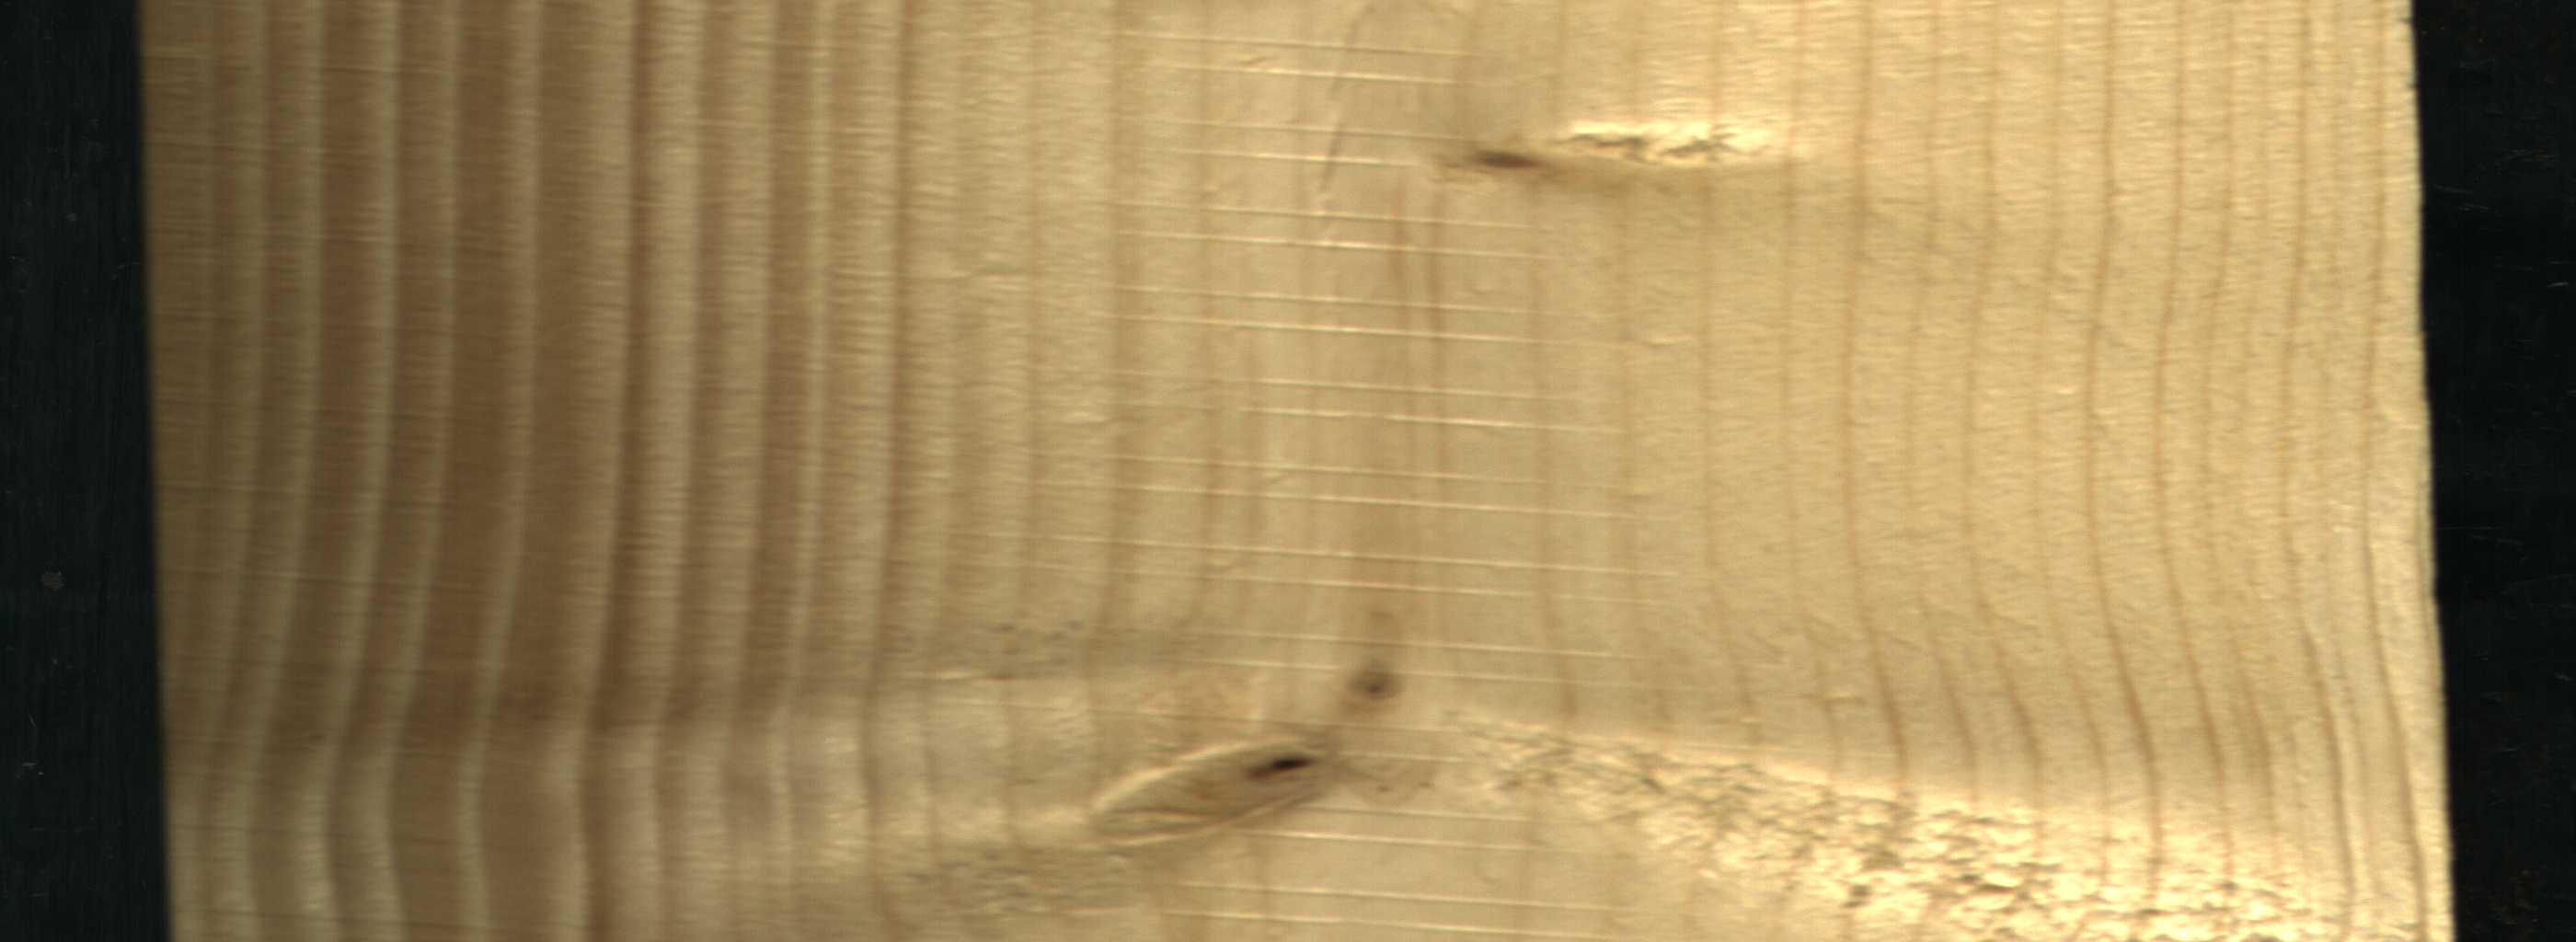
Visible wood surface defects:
Live_Knot
Live_Knot